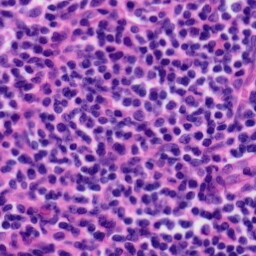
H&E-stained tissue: Tonsil